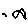
Label: fish